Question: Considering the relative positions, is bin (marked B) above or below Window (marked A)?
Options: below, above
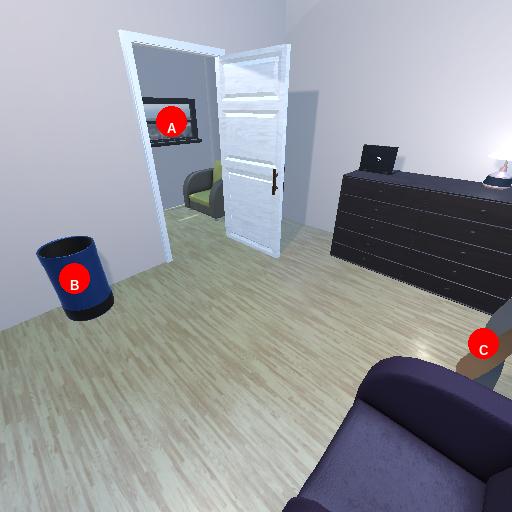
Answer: below